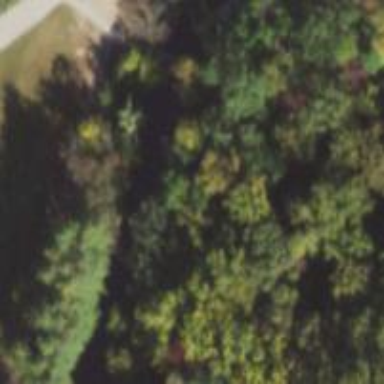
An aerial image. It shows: Covered bridge on path.